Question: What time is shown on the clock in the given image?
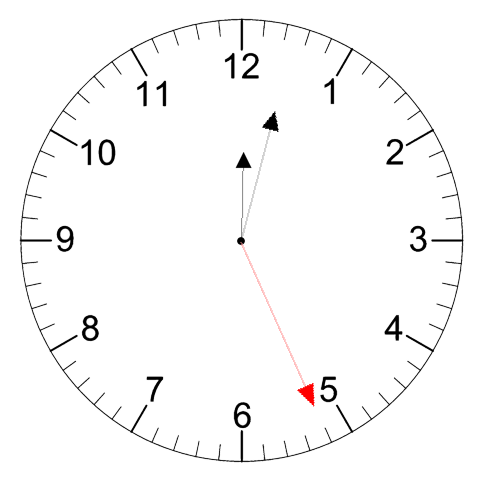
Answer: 12:02:26